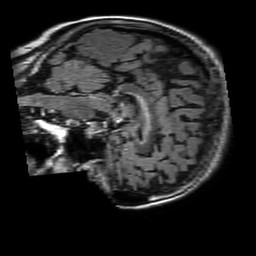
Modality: FLAIR
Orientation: sagittal
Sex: female
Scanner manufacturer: philips
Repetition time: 11 s
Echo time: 0.125 s